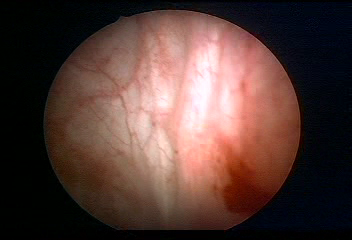
Modality: WLC
Class: Normal mucosa
Bladder cancer association: No